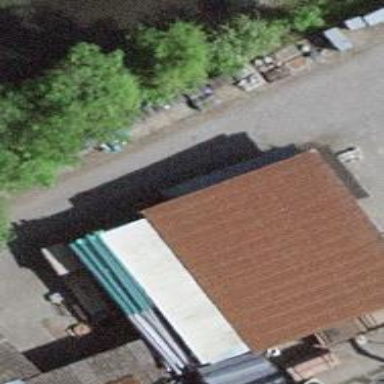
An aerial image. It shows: Industrial building.